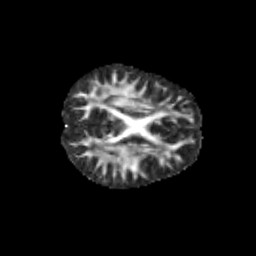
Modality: FA
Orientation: axial
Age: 9
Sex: female
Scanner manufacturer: siemens
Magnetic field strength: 3 T
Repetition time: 3.8 s
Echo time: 0.07 s